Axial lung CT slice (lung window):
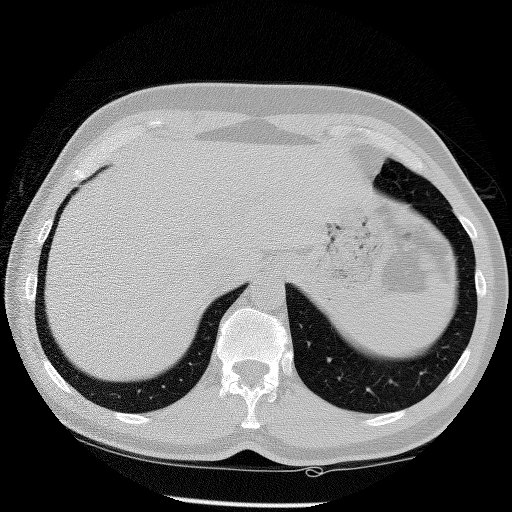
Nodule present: no